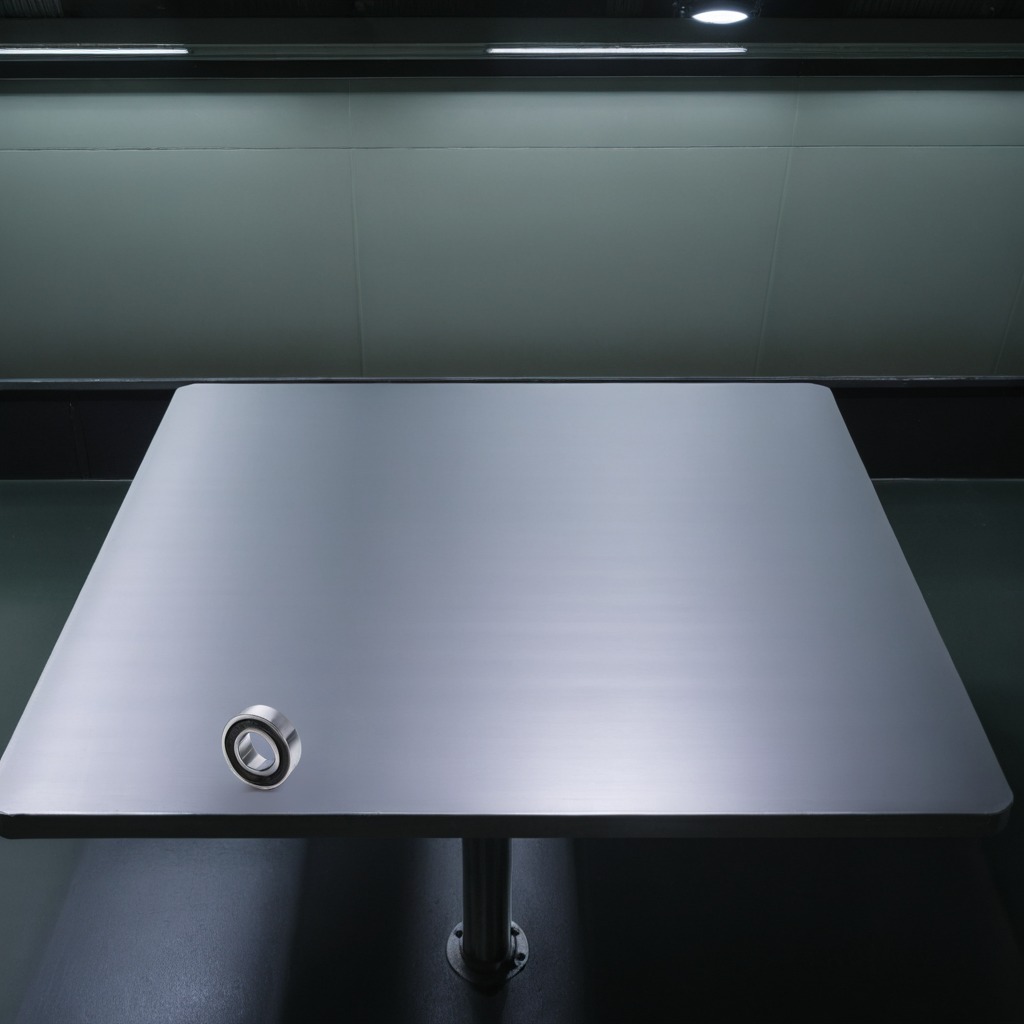
A metal ball bearing is lying on the table.